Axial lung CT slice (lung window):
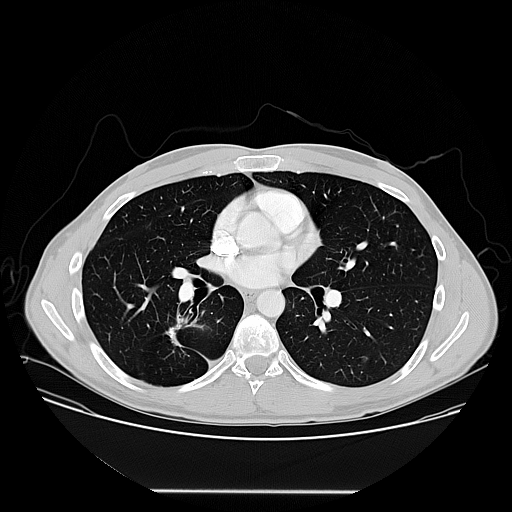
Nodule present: yes
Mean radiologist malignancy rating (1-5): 3.25